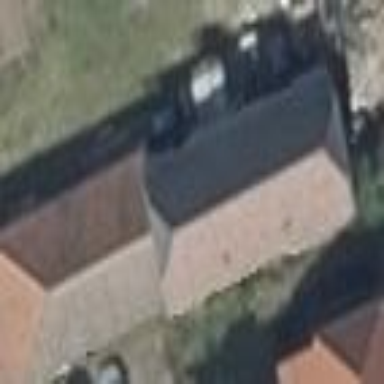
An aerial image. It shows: Building with half-hipped roof oriented along its length.